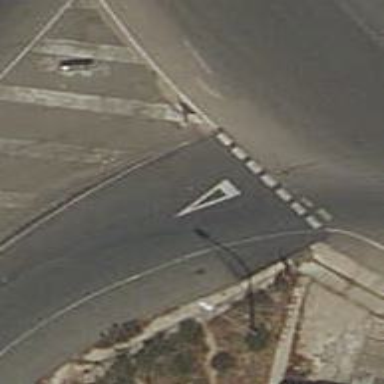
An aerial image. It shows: Road with "give way" sign.